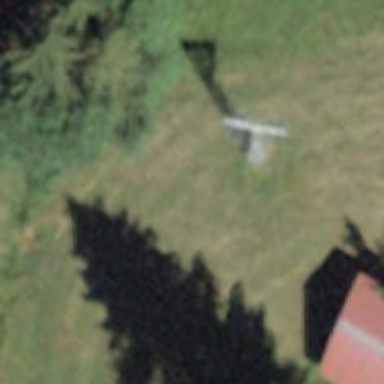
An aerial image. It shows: Pylon for aerialway.